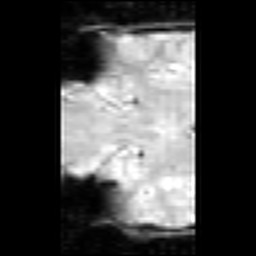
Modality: inplaneT2
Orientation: coronal
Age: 24
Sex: male